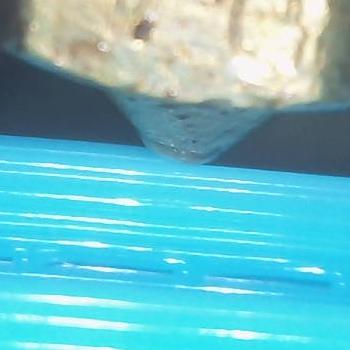
Flow rate: 149%